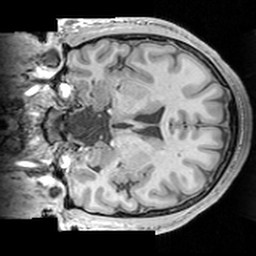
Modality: T1w
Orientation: coronal
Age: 26
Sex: male
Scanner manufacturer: siemens
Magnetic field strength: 3 T
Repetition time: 1.63 s
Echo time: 0.00311 s